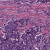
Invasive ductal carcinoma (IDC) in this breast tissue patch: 1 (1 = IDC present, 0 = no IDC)